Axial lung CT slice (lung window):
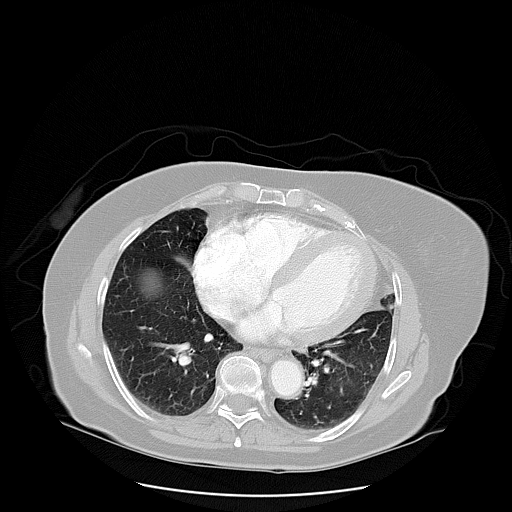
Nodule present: no